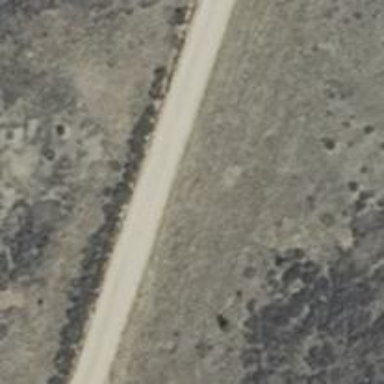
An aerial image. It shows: Gravel track with grade 2 tracktype.